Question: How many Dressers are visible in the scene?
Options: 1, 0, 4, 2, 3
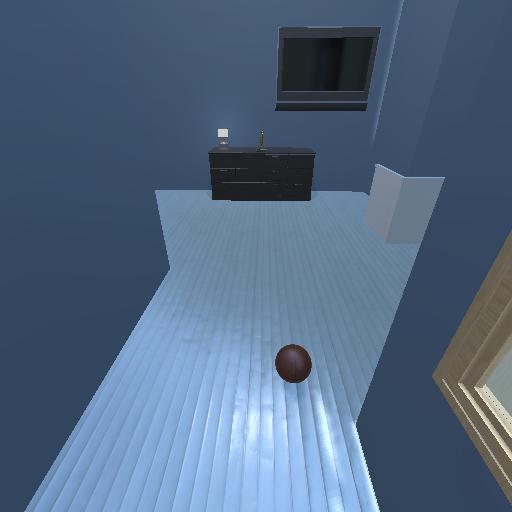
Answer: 1